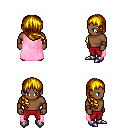
a pixel art fantasy rpg character, male body template, human, dark skin, pink cape, red pants, blonde right-swept hairstyle, leather bracers, metal boots, four views (front, back, left, right), 2x2 character sprite sheet, small pixel art, hard edges, no anti-aliasing